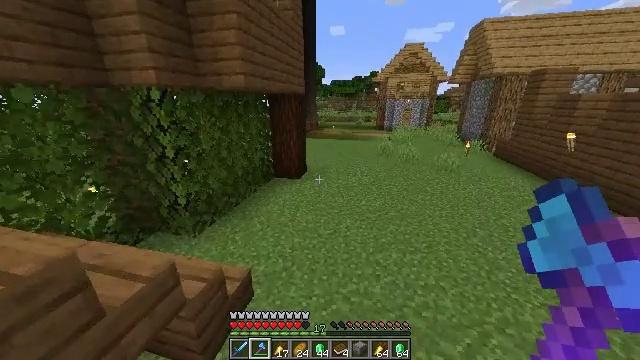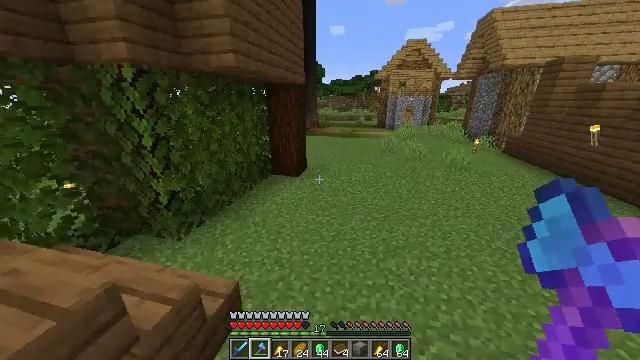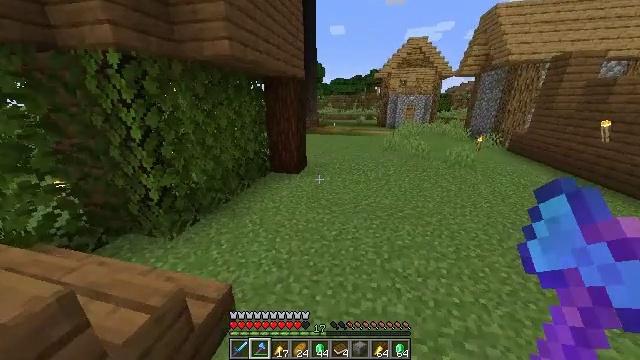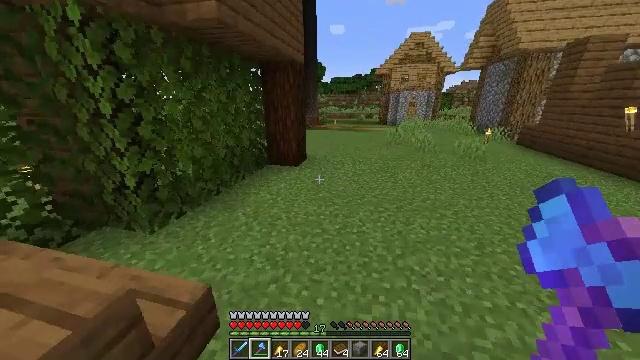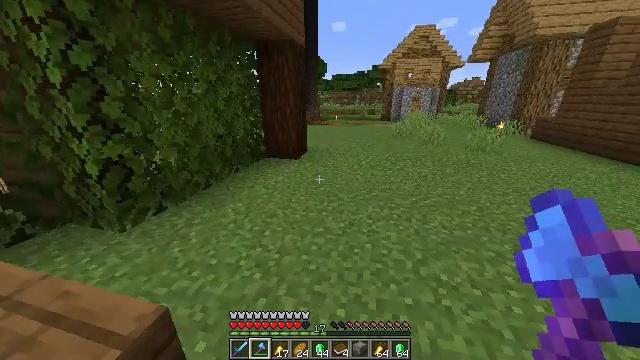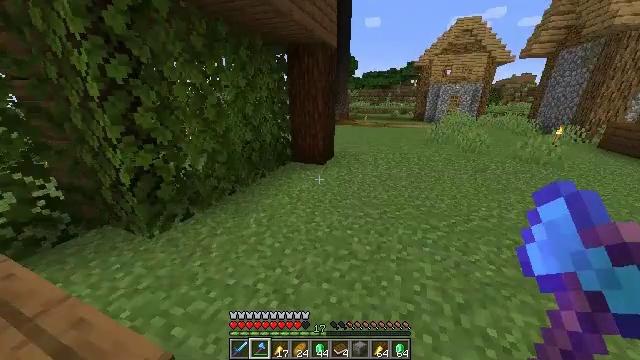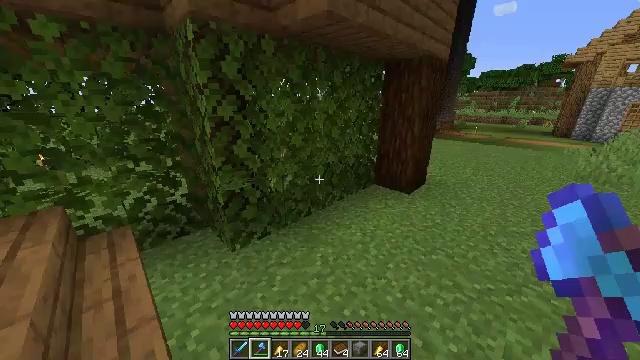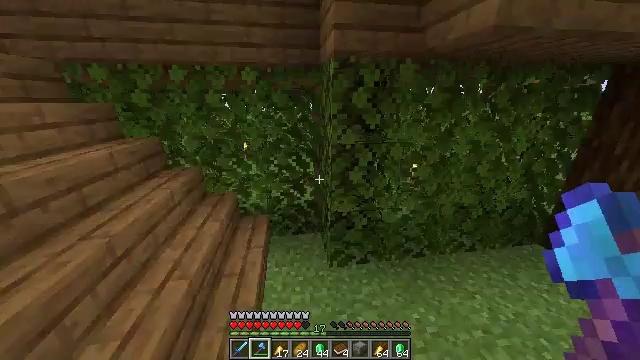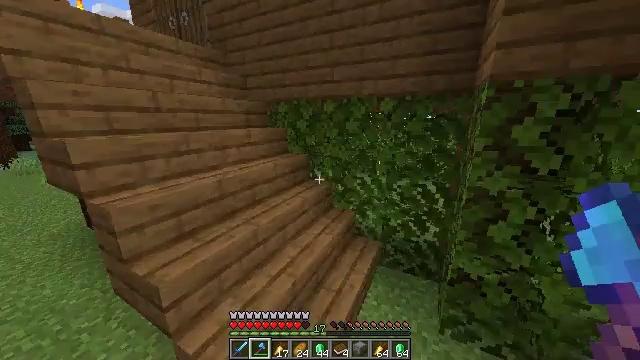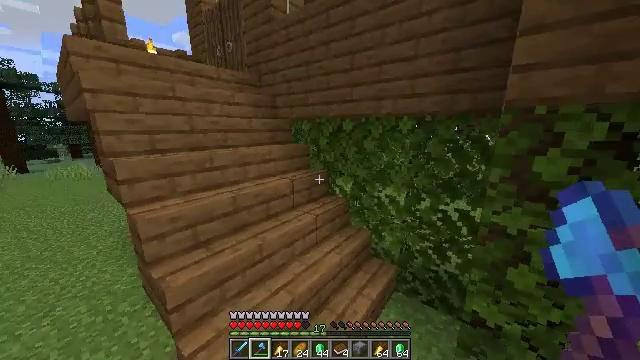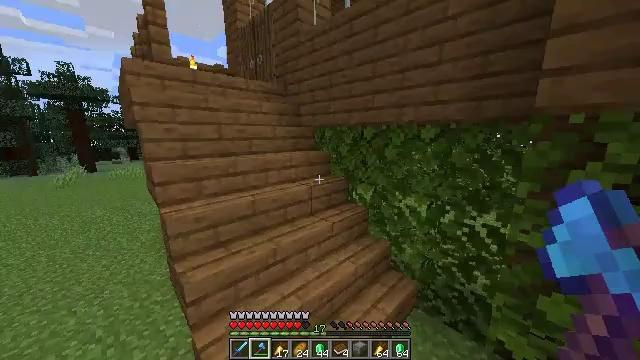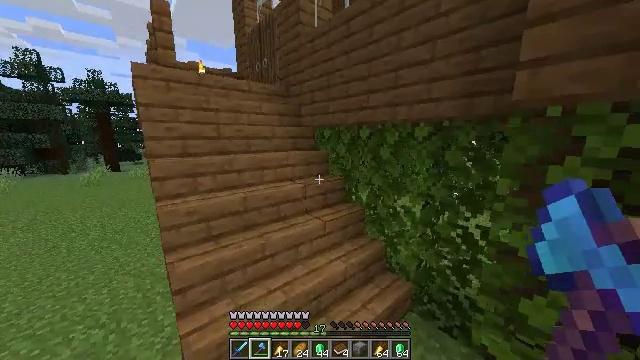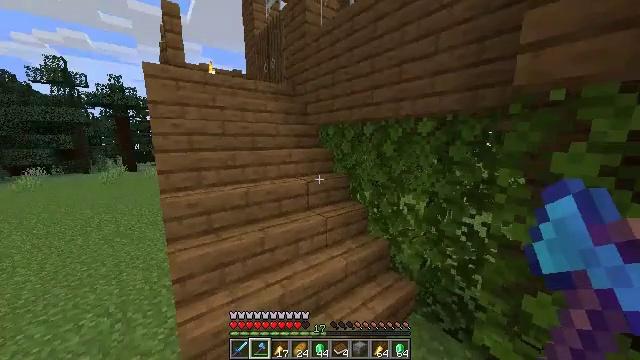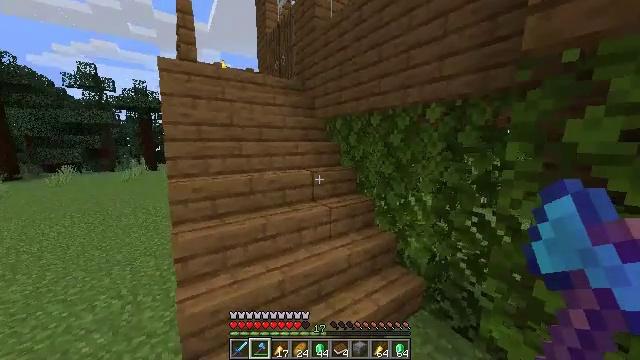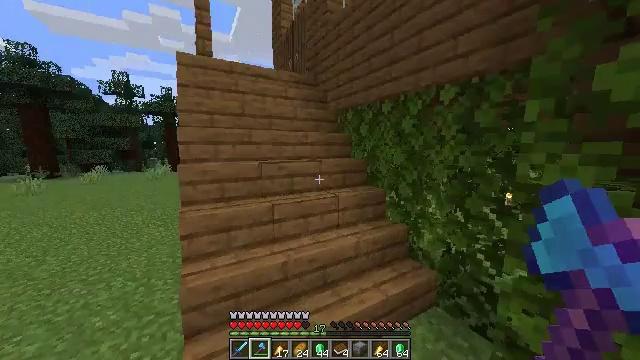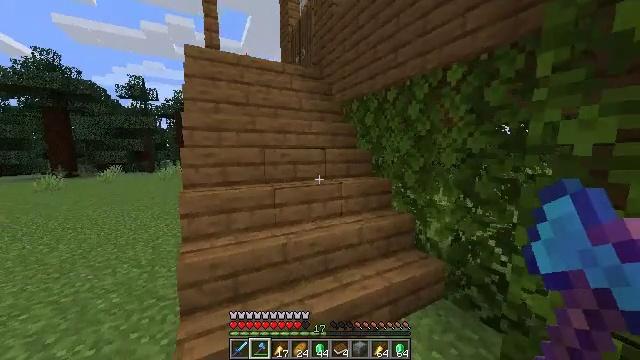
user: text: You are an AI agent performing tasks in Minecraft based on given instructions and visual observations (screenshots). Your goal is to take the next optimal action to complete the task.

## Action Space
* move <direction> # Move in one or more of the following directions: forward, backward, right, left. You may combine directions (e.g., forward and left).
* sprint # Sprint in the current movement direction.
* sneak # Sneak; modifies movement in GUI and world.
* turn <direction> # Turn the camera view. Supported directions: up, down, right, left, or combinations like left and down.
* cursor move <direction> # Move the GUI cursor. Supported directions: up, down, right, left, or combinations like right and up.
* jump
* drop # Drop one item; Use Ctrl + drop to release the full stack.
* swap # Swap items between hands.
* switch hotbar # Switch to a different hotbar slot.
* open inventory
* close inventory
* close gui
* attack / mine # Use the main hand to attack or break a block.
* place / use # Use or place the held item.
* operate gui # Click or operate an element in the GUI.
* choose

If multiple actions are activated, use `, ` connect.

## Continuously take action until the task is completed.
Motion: motion action
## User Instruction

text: Open the crafting table to craft a golden helmet.
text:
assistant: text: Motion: move forward, sprint, jump
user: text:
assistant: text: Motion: move forward, sprint, jump
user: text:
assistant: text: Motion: move forward, sprint, jump
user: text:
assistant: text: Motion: move forward, sprint, jump
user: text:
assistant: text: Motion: move forward, sprint, turn left, jump
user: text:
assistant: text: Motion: move forward, sprint, turn left, jump
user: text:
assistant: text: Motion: move forward, sprint, turn left, jump
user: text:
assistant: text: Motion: move forward, sprint, turn left and up, jump
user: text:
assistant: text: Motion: move forward, sprint, turn left and up, jump
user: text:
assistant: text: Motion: move forward and move left, sprint, turn left and up, jump
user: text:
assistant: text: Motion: move forward and move left, sprint, turn left, jump
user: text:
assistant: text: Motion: move forward and move left, sprint, turn left, jump
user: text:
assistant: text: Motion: move forward and move left, sprint, turn left, jump
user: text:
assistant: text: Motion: move forward, sprint, turn left and up, jump
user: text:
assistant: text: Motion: move forward, sprint, turn left and up, jump
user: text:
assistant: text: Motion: move forward, sprint, jump
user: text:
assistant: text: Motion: move forward, sprint, jump
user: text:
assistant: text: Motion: move forward, sprint, jump
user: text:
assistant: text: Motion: move forward, sprint, jump
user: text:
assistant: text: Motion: move forward, sprint, jump
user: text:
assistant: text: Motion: move forward, sprint, turn left, jump
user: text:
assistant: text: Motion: move forward, sprint, turn left and down, jump
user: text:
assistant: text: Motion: move forward, sprint, turn left and down, jump
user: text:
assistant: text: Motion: move forward, sprint, turn left, jump
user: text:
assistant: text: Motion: move forward, sprint, turn left, jump
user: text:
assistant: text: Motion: move forward and move left, sprint, turn left, jump
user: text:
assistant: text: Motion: move forward and move left, sprint, jump
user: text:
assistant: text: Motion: move forward and move left, sprint, jump
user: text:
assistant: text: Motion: move forward and move left, sprint, jump
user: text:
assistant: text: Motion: move forward, sprint, jump